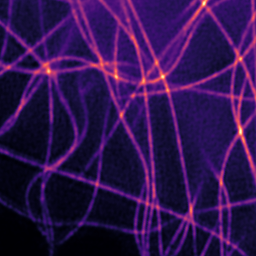
Label: Super-resolution Microtubules image